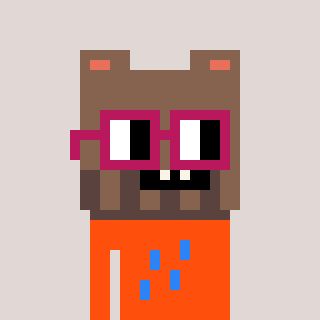
a pixel art character with square dark red glasses, a bear-shaped head and a orange-colored body on a warm background